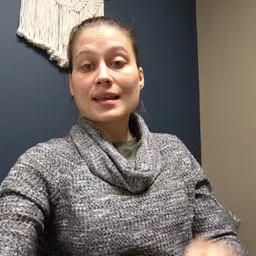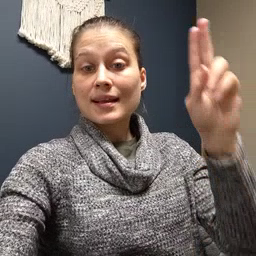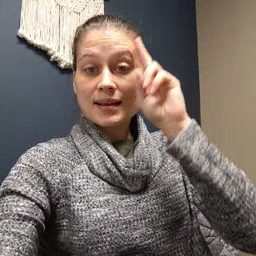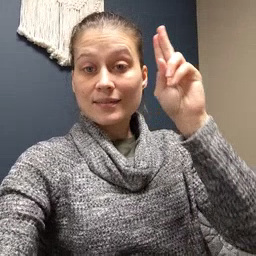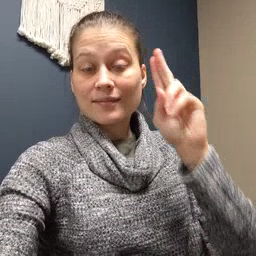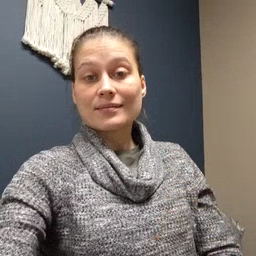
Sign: uncle